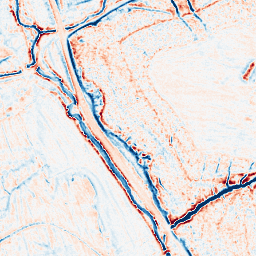
Category: classical
Decomposition family: gaussian_anisotropic
Decomposition parameters: sigma_x: 2
sigma_y: 2
Upsampling method: linear_exact
Upsampling parameters: scale: 4
Upsampling scale: 4